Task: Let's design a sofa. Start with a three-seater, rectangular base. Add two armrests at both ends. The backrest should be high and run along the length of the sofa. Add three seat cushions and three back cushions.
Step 357:
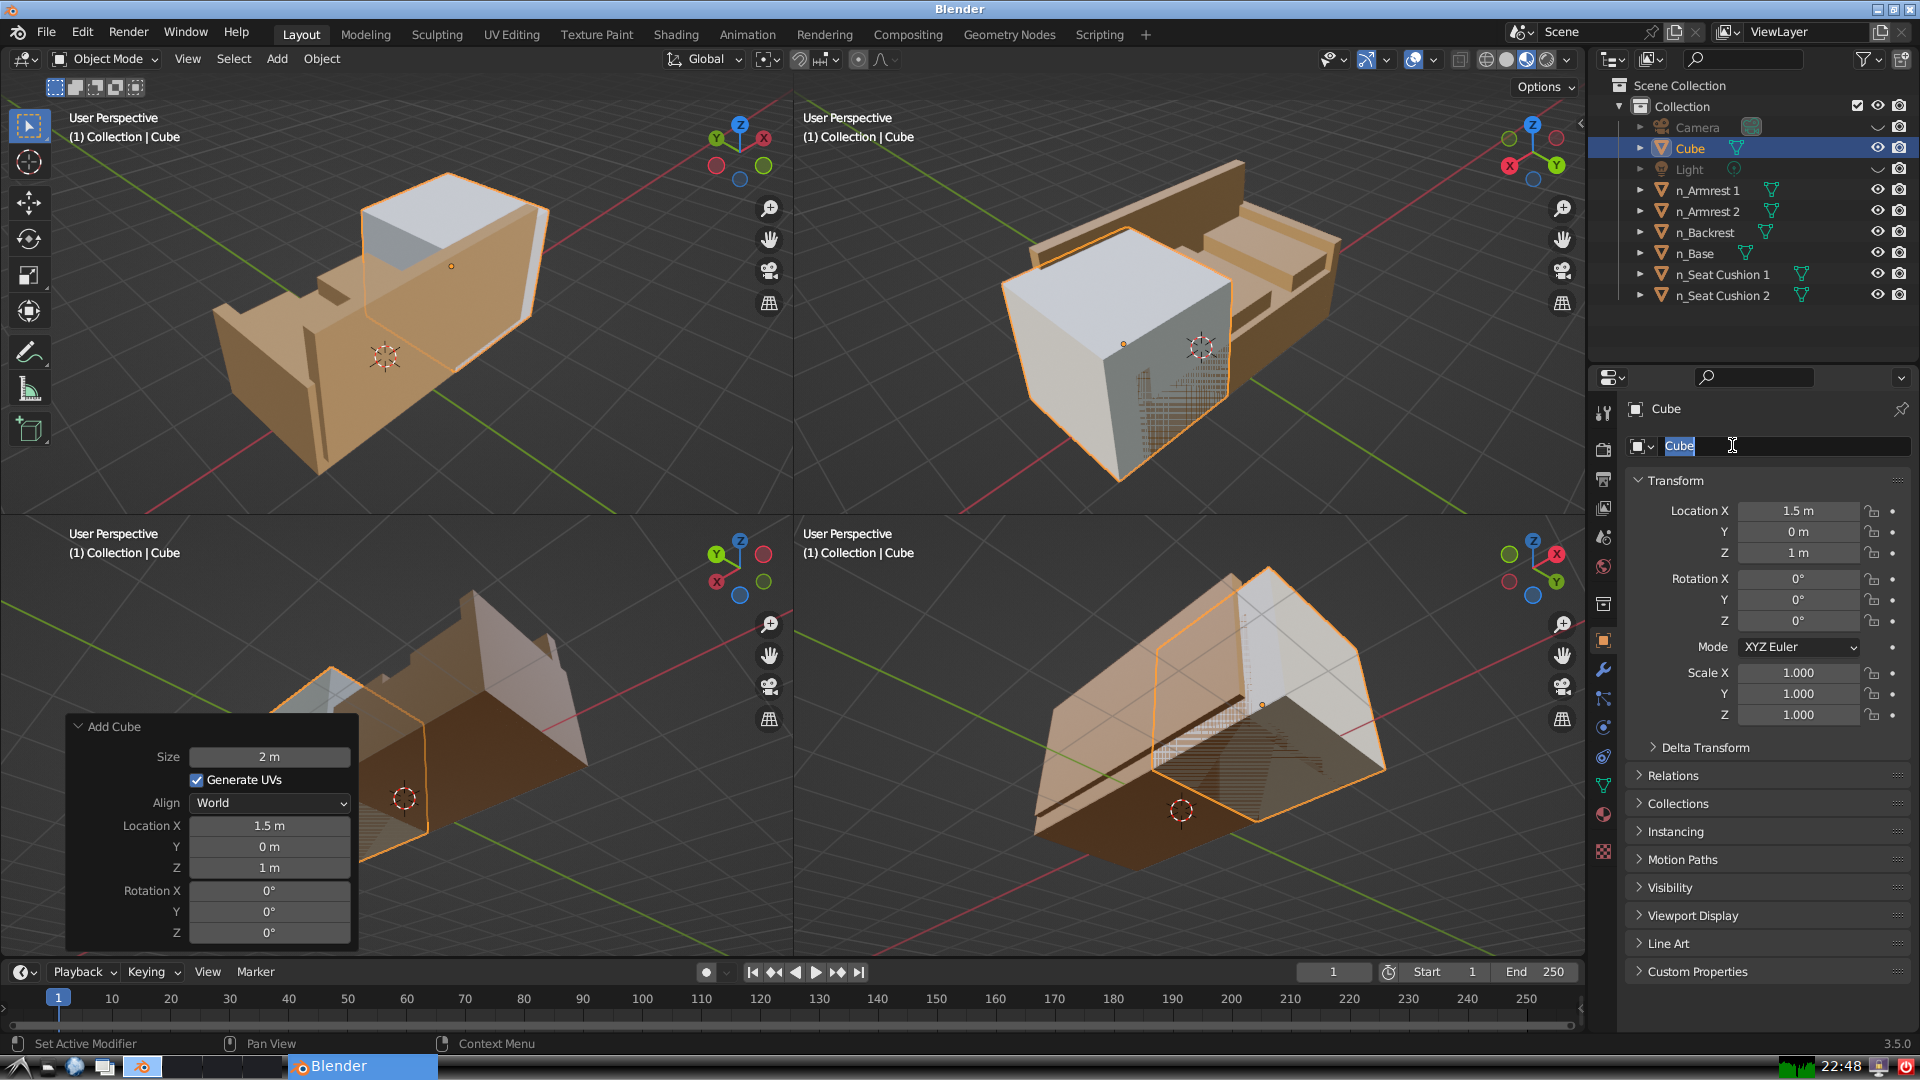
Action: input_text: n_Seat Cushion 3